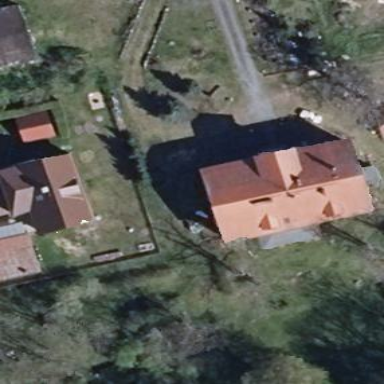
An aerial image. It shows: Historic manor building.